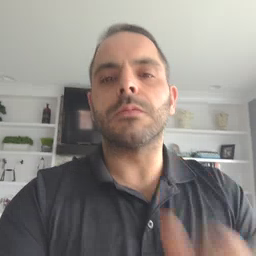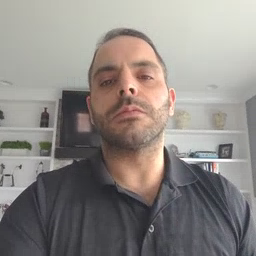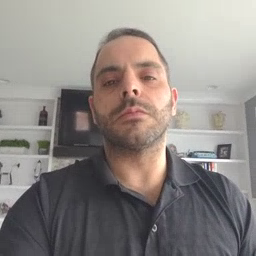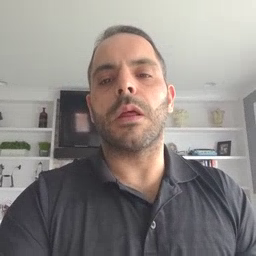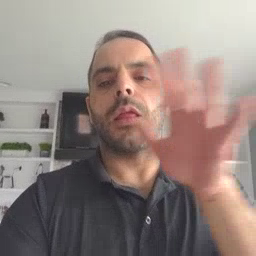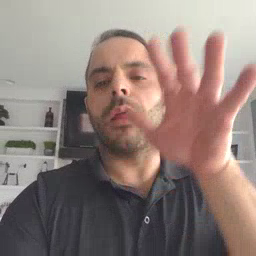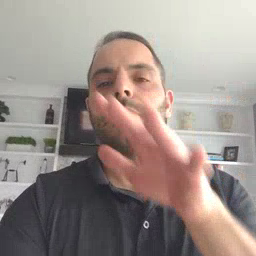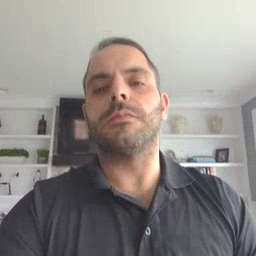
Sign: alligator